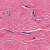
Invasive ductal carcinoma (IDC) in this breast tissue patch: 0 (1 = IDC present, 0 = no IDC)